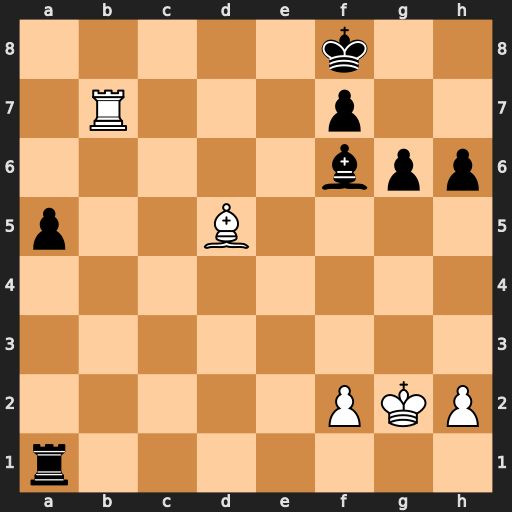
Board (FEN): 5k2/1R3p2/5bpp/p2B4/8/8/5PKP/r7
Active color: w
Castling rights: -
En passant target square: -
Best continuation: Rxf7+ Kg8 Rxf6+